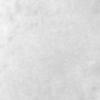
Label: no_change